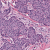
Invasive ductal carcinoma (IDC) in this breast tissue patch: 1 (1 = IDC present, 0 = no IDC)